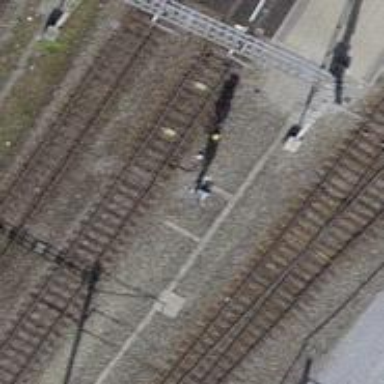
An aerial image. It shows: Railway signal.